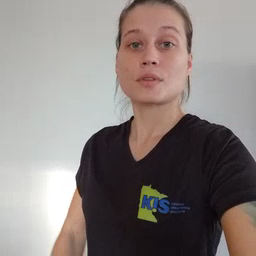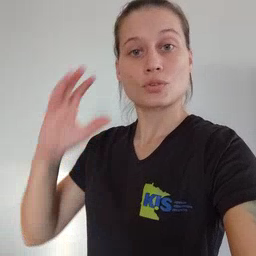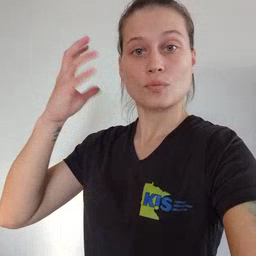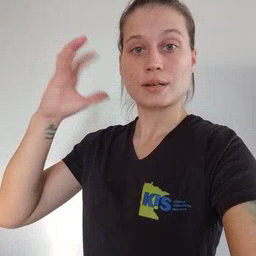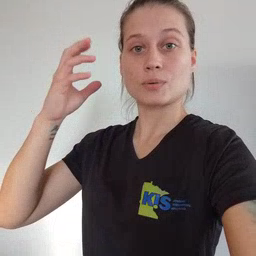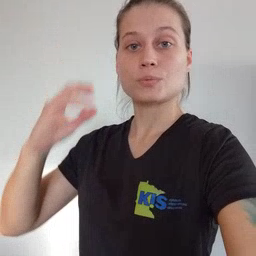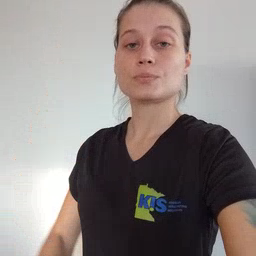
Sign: radio